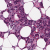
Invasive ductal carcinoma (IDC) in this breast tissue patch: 1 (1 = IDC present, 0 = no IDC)